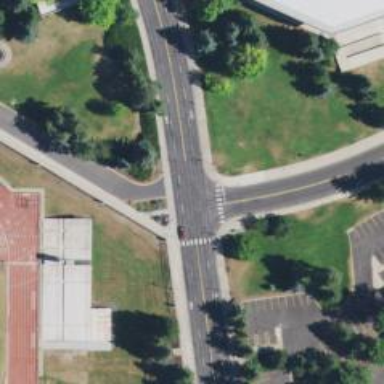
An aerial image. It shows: Marked road crossing.